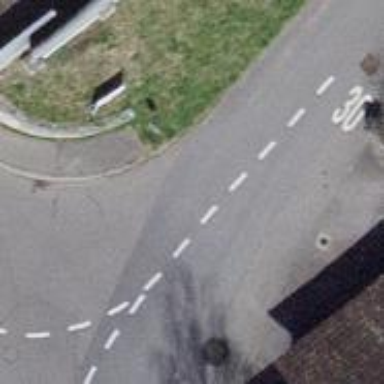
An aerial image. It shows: Kerb barrier.